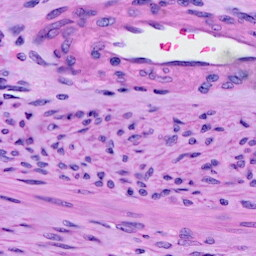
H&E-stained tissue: Cervix